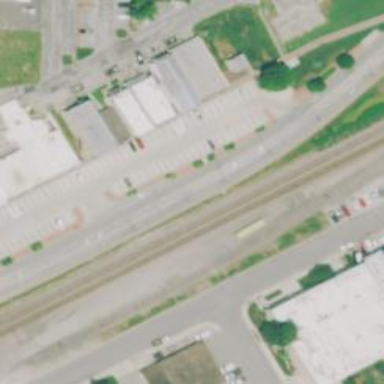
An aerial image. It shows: Rail spur service.